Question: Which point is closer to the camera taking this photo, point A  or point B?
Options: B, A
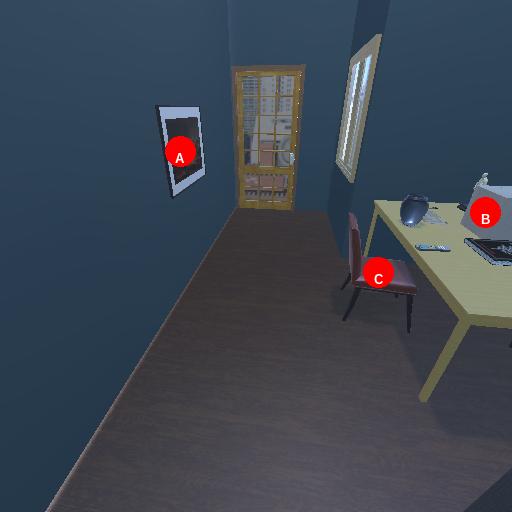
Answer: B